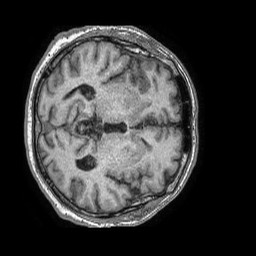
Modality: T1w
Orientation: axial
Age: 65
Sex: male
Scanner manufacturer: philips
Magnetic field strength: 1.5 T
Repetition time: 0.007543 s
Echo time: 0.003429 s